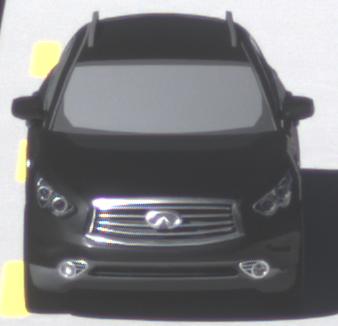
Make: Infiniti
Model: FX 37
Detailed model: FX (S51)
Model produced from: 2012/07
Model produced until: 2013/10
Doors: 5
Color: black
Road condition: dry road
Daytime: midday
Contrast: high contrast